Question: Ok
I have the line and the component. The component itself is a JPanel. I draw shapes inside it. And adding the shape to the container. This shape can be any polygon. And drawing a curved line (this can be Line2D, CubicCurve2D or QuadCurve2D) in a container.
Now I need to draw an arrow shape on the container so that while moving a line this arrow would span around the shape.
There can be many curve lines connected to the center of the shape with different Control point. And the shape can be any regular polygon.
At least I need the intersection points of the rounded rectangle and the curve line below image.
Edit: I want to determine the intersection points of a curved line and an arbitrary regular polygon. Given polygon width, height, center points and the starting, ending and the control points of the line.

---
event points on JComponents?
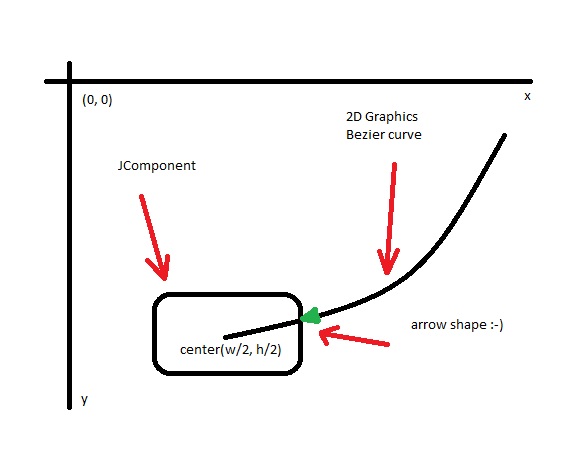
Answer: You can use 'BasicStroke' and 'getStrokedShape()'. Set thickness=e.g. 5 and get stroked shapes of the 'Polygon' and 'Line'. Then create 2 'Area' classes based on the stoked shapes and get intersection 'Shape'.